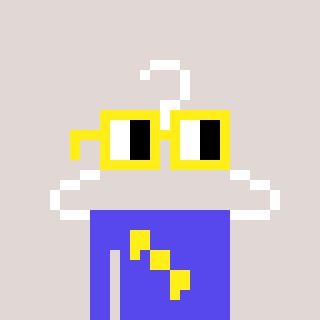
a pixel art character with square yellow glasses, a hanger-shaped head and a computerblue-colored body on a warm background